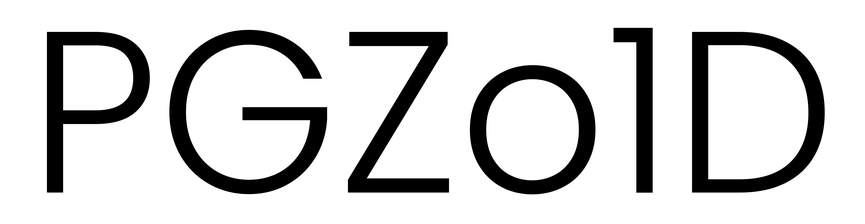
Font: Poppins-Light